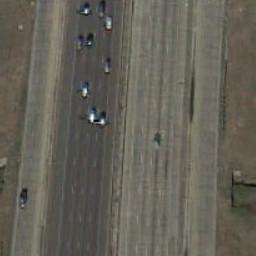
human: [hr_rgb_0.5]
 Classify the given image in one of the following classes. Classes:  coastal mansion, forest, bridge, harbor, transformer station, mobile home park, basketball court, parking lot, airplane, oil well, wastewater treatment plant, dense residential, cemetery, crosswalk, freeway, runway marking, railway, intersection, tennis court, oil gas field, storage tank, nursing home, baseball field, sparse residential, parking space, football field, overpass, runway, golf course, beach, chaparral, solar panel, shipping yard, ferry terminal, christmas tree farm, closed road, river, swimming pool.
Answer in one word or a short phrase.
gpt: freeway